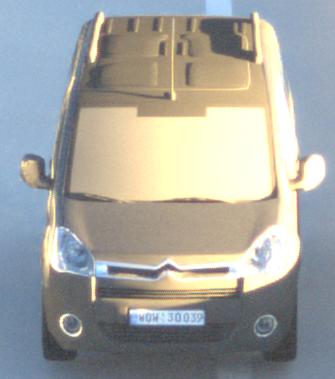
Make: Citroen
Model: Berlingo Kombi VTi 120
Detailed model: Berlingo (II) Kombi
Model produced from: 2009/12
Model produced until: 2012/03
Doors: 5
Color: gray
Road condition: dry road
Daytime: sunrise or sunset
Contrast: high contrast